Question: I am trying to display Google map inside child fragment on my emulator. But problem is that emulator freezes along with toast displayed continuously while map is loaded like this:

I have checked my manifest file, recreated API key and debug.keystore both. But still it's not working. Please tell me how to tackle with this problem. Thanks.
**Note: ** I am testing on Genymotion emulator - Galaxy S2 API 10(2.3.7). Google play services are already installed on emulator.
'''
<?xml version="1.0" encoding="utf-8"?>
<manifest xmlns:android="http://schemas.android.com/apk/res/android"
package="com.estytic.clubinthechi"
android:versionCode="1"
android:versionName="1.0" >
<uses-sdk
android:minSdkVersion="8"
android:targetSdkVersion="18" />
<uses-permission android:name="android.permission.INTERNET" />
<uses-permission android:name="android.permission.WRITE_EXTERNAL_STORAGE"/>
<uses-permission android:name="com.google.android.providers.gsf.permission.READ_GSERVICES" />
<uses-permission android:name="android.permission.ACCESS_COARSE_LOCATION" />
<uses-permission android:name="android.permission.ACCESS_FINE_LOCATION" />
<uses-permission android:name="com.example.project.permission.MAPS_RECEIVE"/>
<uses-feature
android:glEsVersion="0x00020000"
android:required="true" />
<permission
android:name="com.example.project.permission.MAPS_RECEIVE"
android:protectionLevel="signature" />
<uses-permission android:name="android.permission.CALL_PHONE"/>
<application
android:hardwareAccelerated="false"
android:logo="@drawable/ic_drawer1"
android:allowBackup="true"
android:icon="@drawable/ic_launcher"
android:label="@string/app_name"
android:theme="@style/AppTheme" >
<meta-data android:name="com.google.android.maps.v2.API_KEY"
android:value="api-key"/>
<uses-library android:name="com.google.android.maps" />
<activity
android:name="com.example.project.MainActivity"
android:label="@string/app_name"
android:clearTaskOnLaunch="true"
android:stateNotNeeded="true"
android:theme="@style/Theme.AppCompat" >
<intent-filter>
<action android:name="android.intent.action.MAIN" />
<category android:name="android.intent.category.LAUNCHER" />
</intent-filter>
</activity>
</application>
</manifest>
'''
'''
public class MapFragmentClass extends Fragment implements GooglePlayServicesClient.ConnectionCallbacks,GooglePlayServicesClient.OnConnectionFailedListener,LocationListener {
//to extract current loc
private LocationClient locationclient;
private LocationRequest locationrequest;
SupportMapFragment mapFragment;
GoogleMap map;
@Override
public View onCreateView(LayoutInflater inflater, ViewGroup container,
Bundle savedInstanceState) {
View view = inflater.inflate(R.layout.map_fragment, null);
return view;
}
@Override
public void onViewCreated(View view, Bundle savedInstanceState) {
// TODO Auto-generated method stub
super.onViewCreated(view, savedInstanceState);
FragmentManager fm = getChildFragmentManager();
mapFragment = (SupportMapFragment) fm.findFragmentById(R.id.map);
if (mapFragment == null) {
mapFragment = SupportMapFragment.newInstance();
fm.beginTransaction().replace(R.id.map, mapFragment).commit();
fm.executePendingTransactions();
delayMapLoading();
}
}
void delayMapLoading()
{
Handler handler = new Handler();
handler.postDelayed(new Runnable()
{
@Override
public void run() {
map = mapFragment.getMap();
if(map != null)
{
Log.i("MSG","map is not null");
map.setMyLocationEnabled(true);
map.setMapType(GoogleMap.MAP_TYPE_SATELLITE);
}
else {
// handler.postDelayed(this, 500);
}
}
}, 1000);
}
'''
'''
<?xml version="1.0" encoding="utf-8"?>
<LinearLayout
xmlns:android="http://schemas.android.com/apk/res/android"
xmlns:map="http://schemas.android.com/apk/res-auto"
android:layout_width="match_parent"
android:layout_height="match_parent"
android:gravity="center"
android:orientation="vertical" >
<FrameLayout android:id="@+id/map"
android:layout_width="match_parent"
android:layout_height="0dp"
android:layout_weight="1.03"
android:name="com.google.android.gms.maps.SupportMapFragment" />
</LinearLayout>
'''
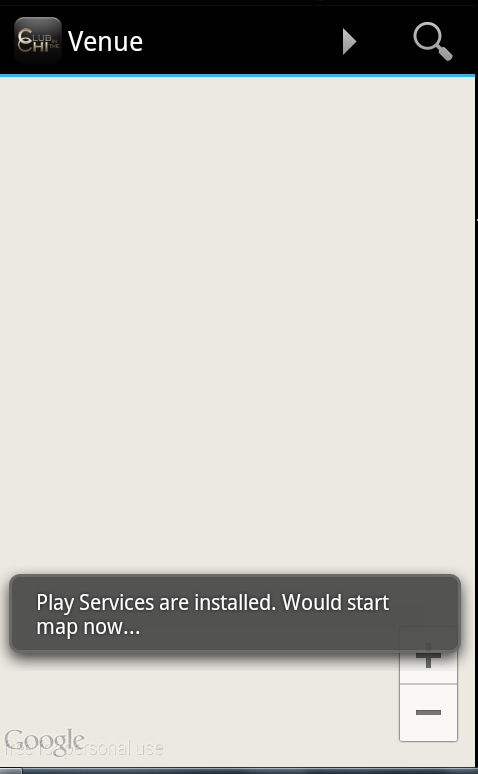
Answer: if you create your 'debug.keystore' then have you export your app with this same keystore path?
i think you don't have to export your app..
'''
Please export your app with same keystore which is created ..
'''
i hope you solved your problem.